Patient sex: F
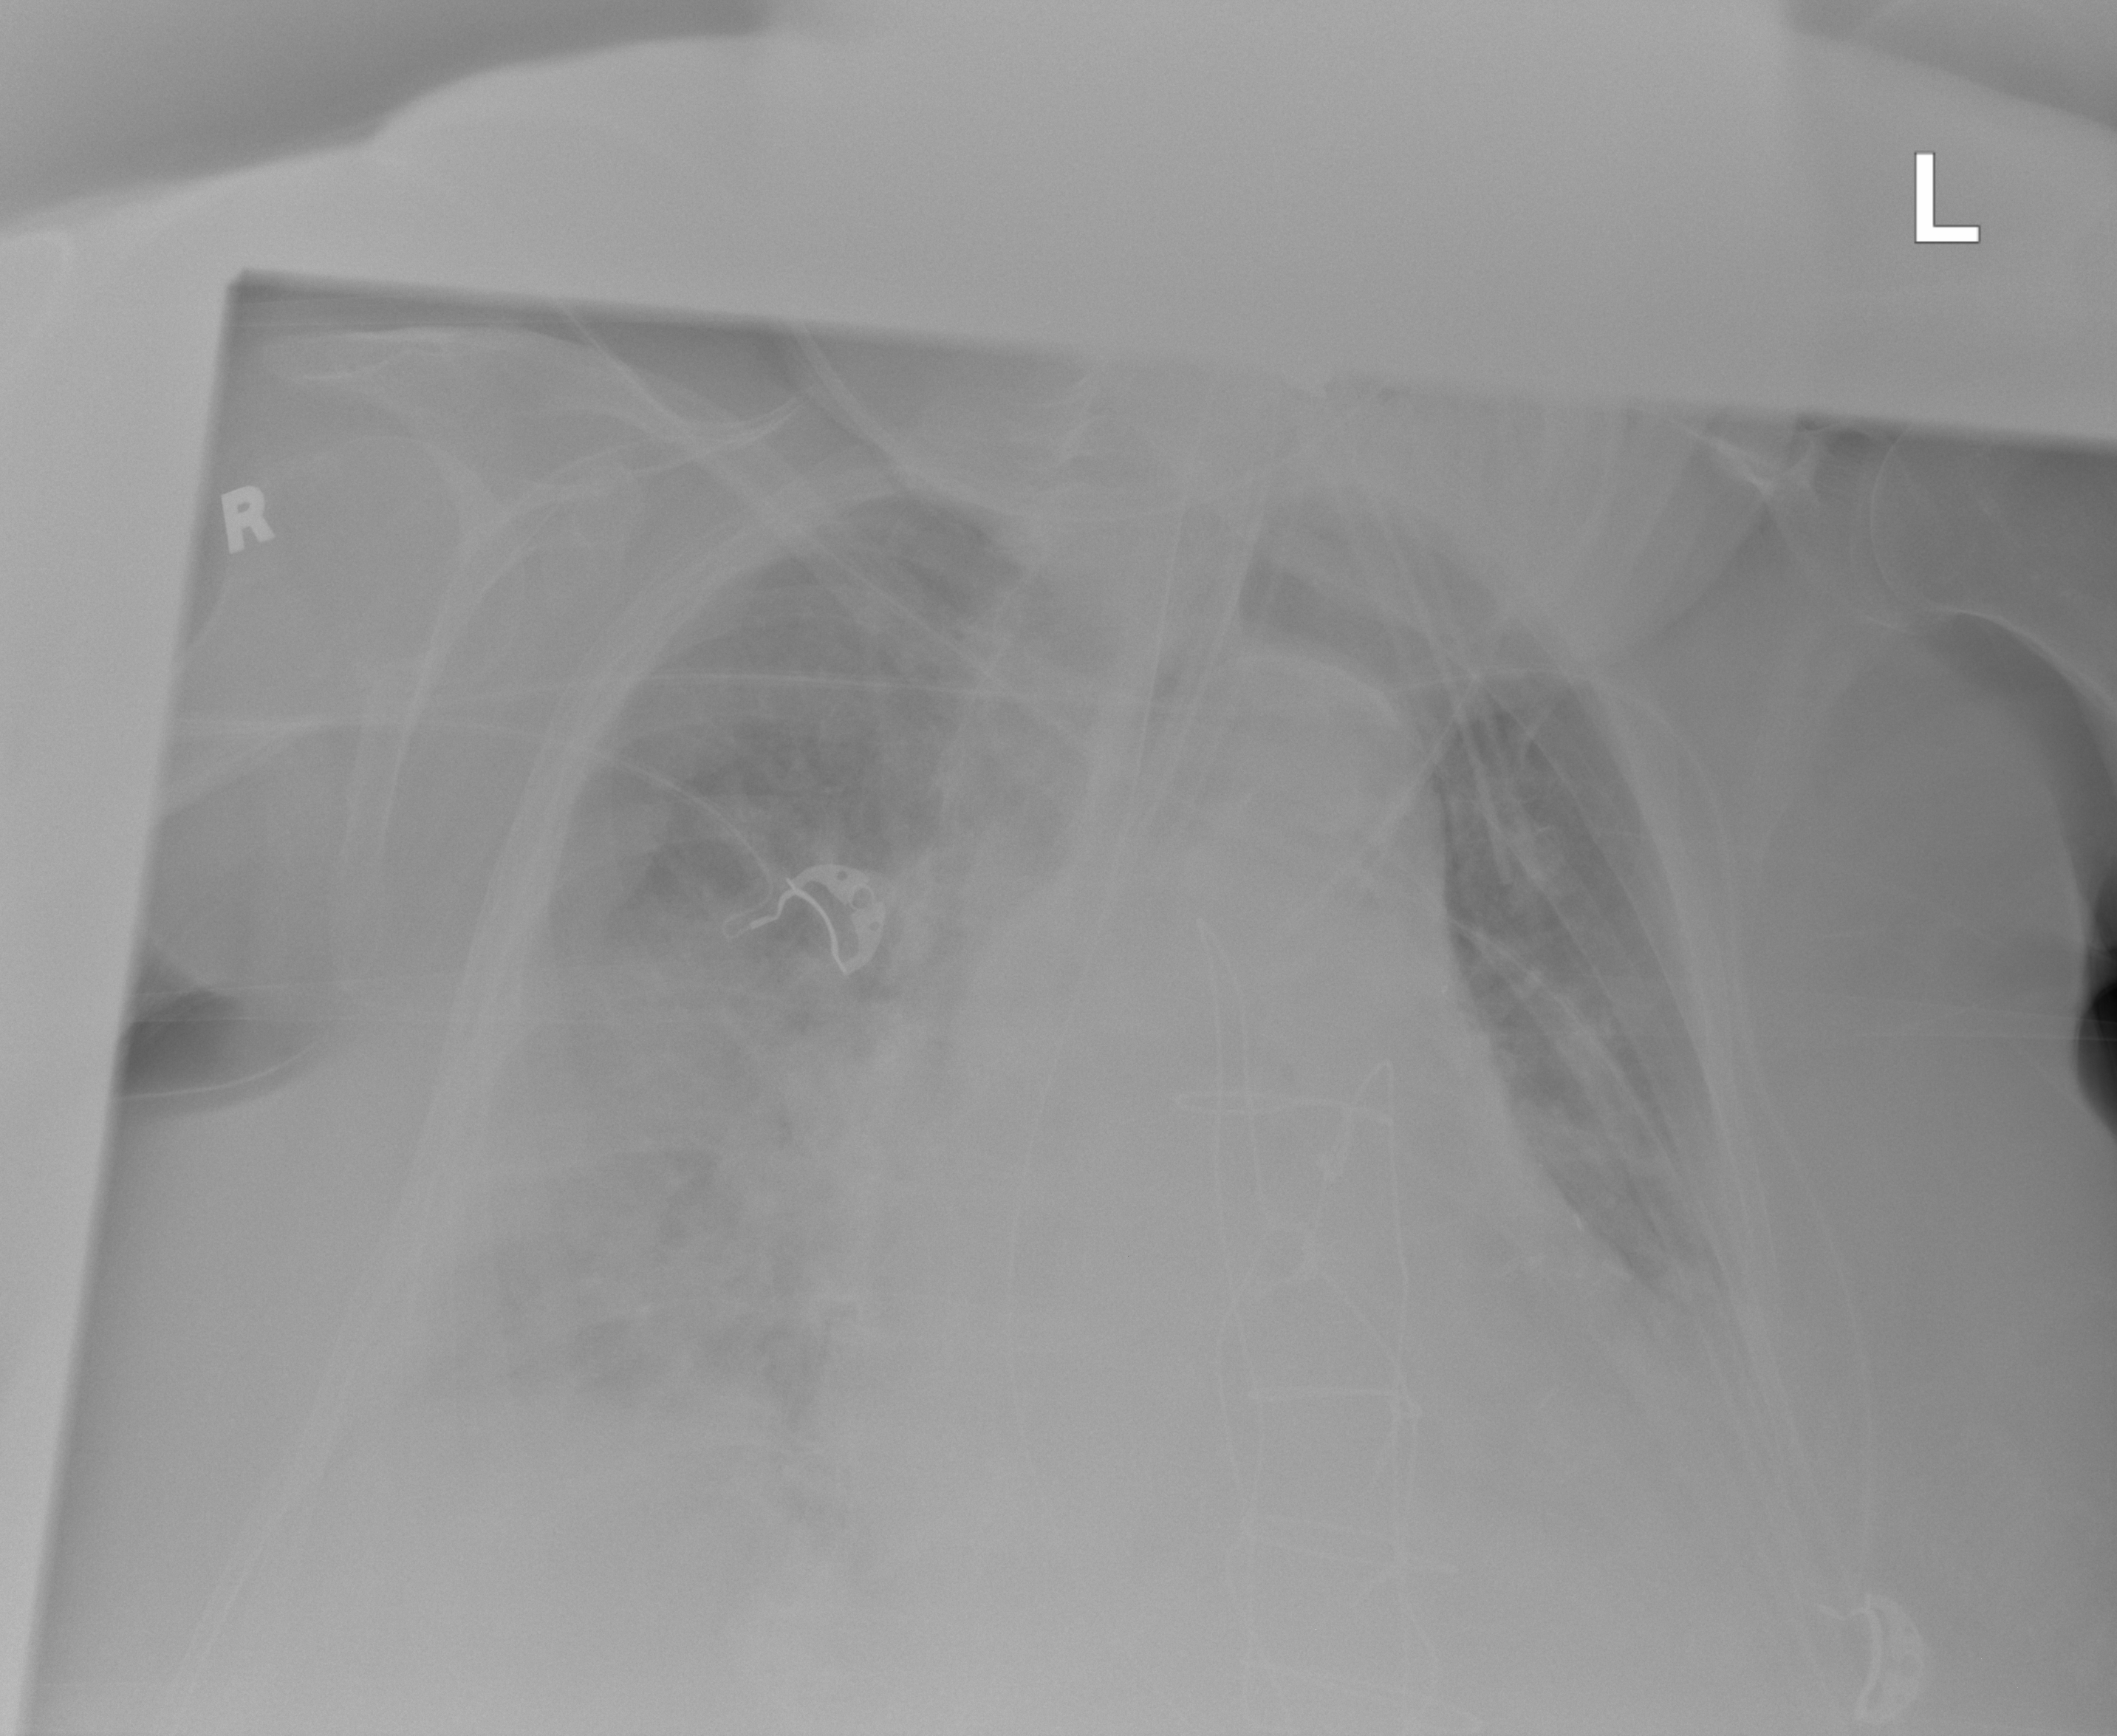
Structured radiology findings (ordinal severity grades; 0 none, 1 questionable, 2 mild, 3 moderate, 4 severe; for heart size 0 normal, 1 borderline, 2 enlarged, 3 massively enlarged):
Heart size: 2
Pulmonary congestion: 2
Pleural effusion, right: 3
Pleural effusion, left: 2
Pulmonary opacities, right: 2
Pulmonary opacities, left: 2
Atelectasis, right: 3
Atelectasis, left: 2